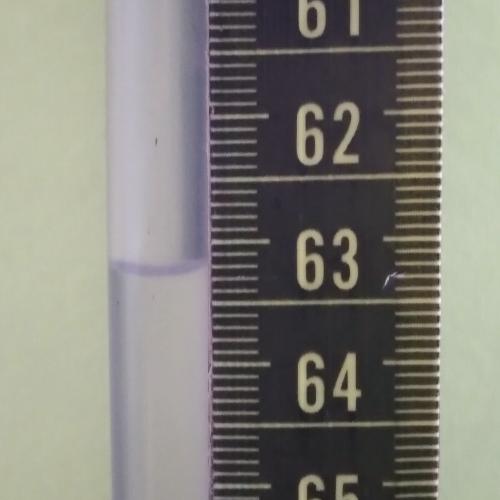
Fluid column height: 63.2 cm